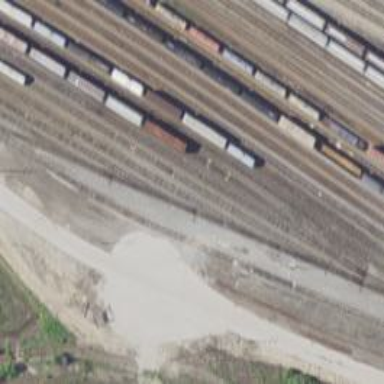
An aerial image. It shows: Railway yard in service.